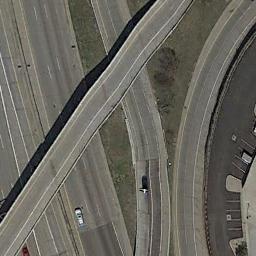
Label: overpass